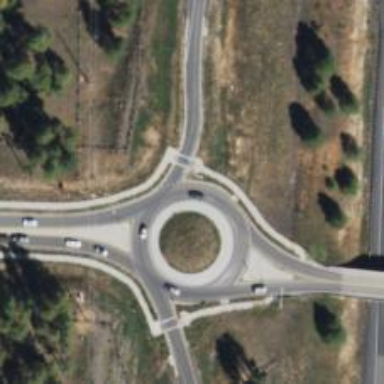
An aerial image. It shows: Roundabout at primary highway.